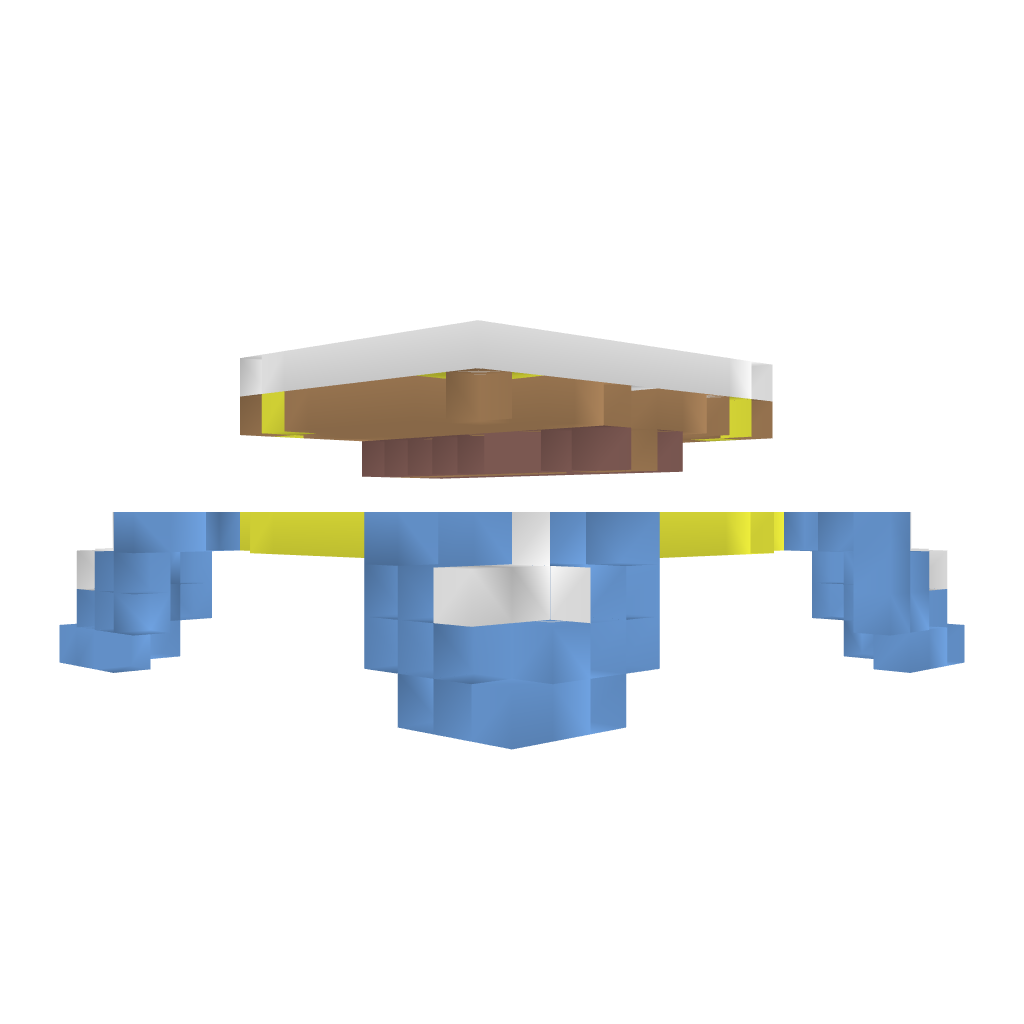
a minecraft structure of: Large Enchantment Table bad low quality